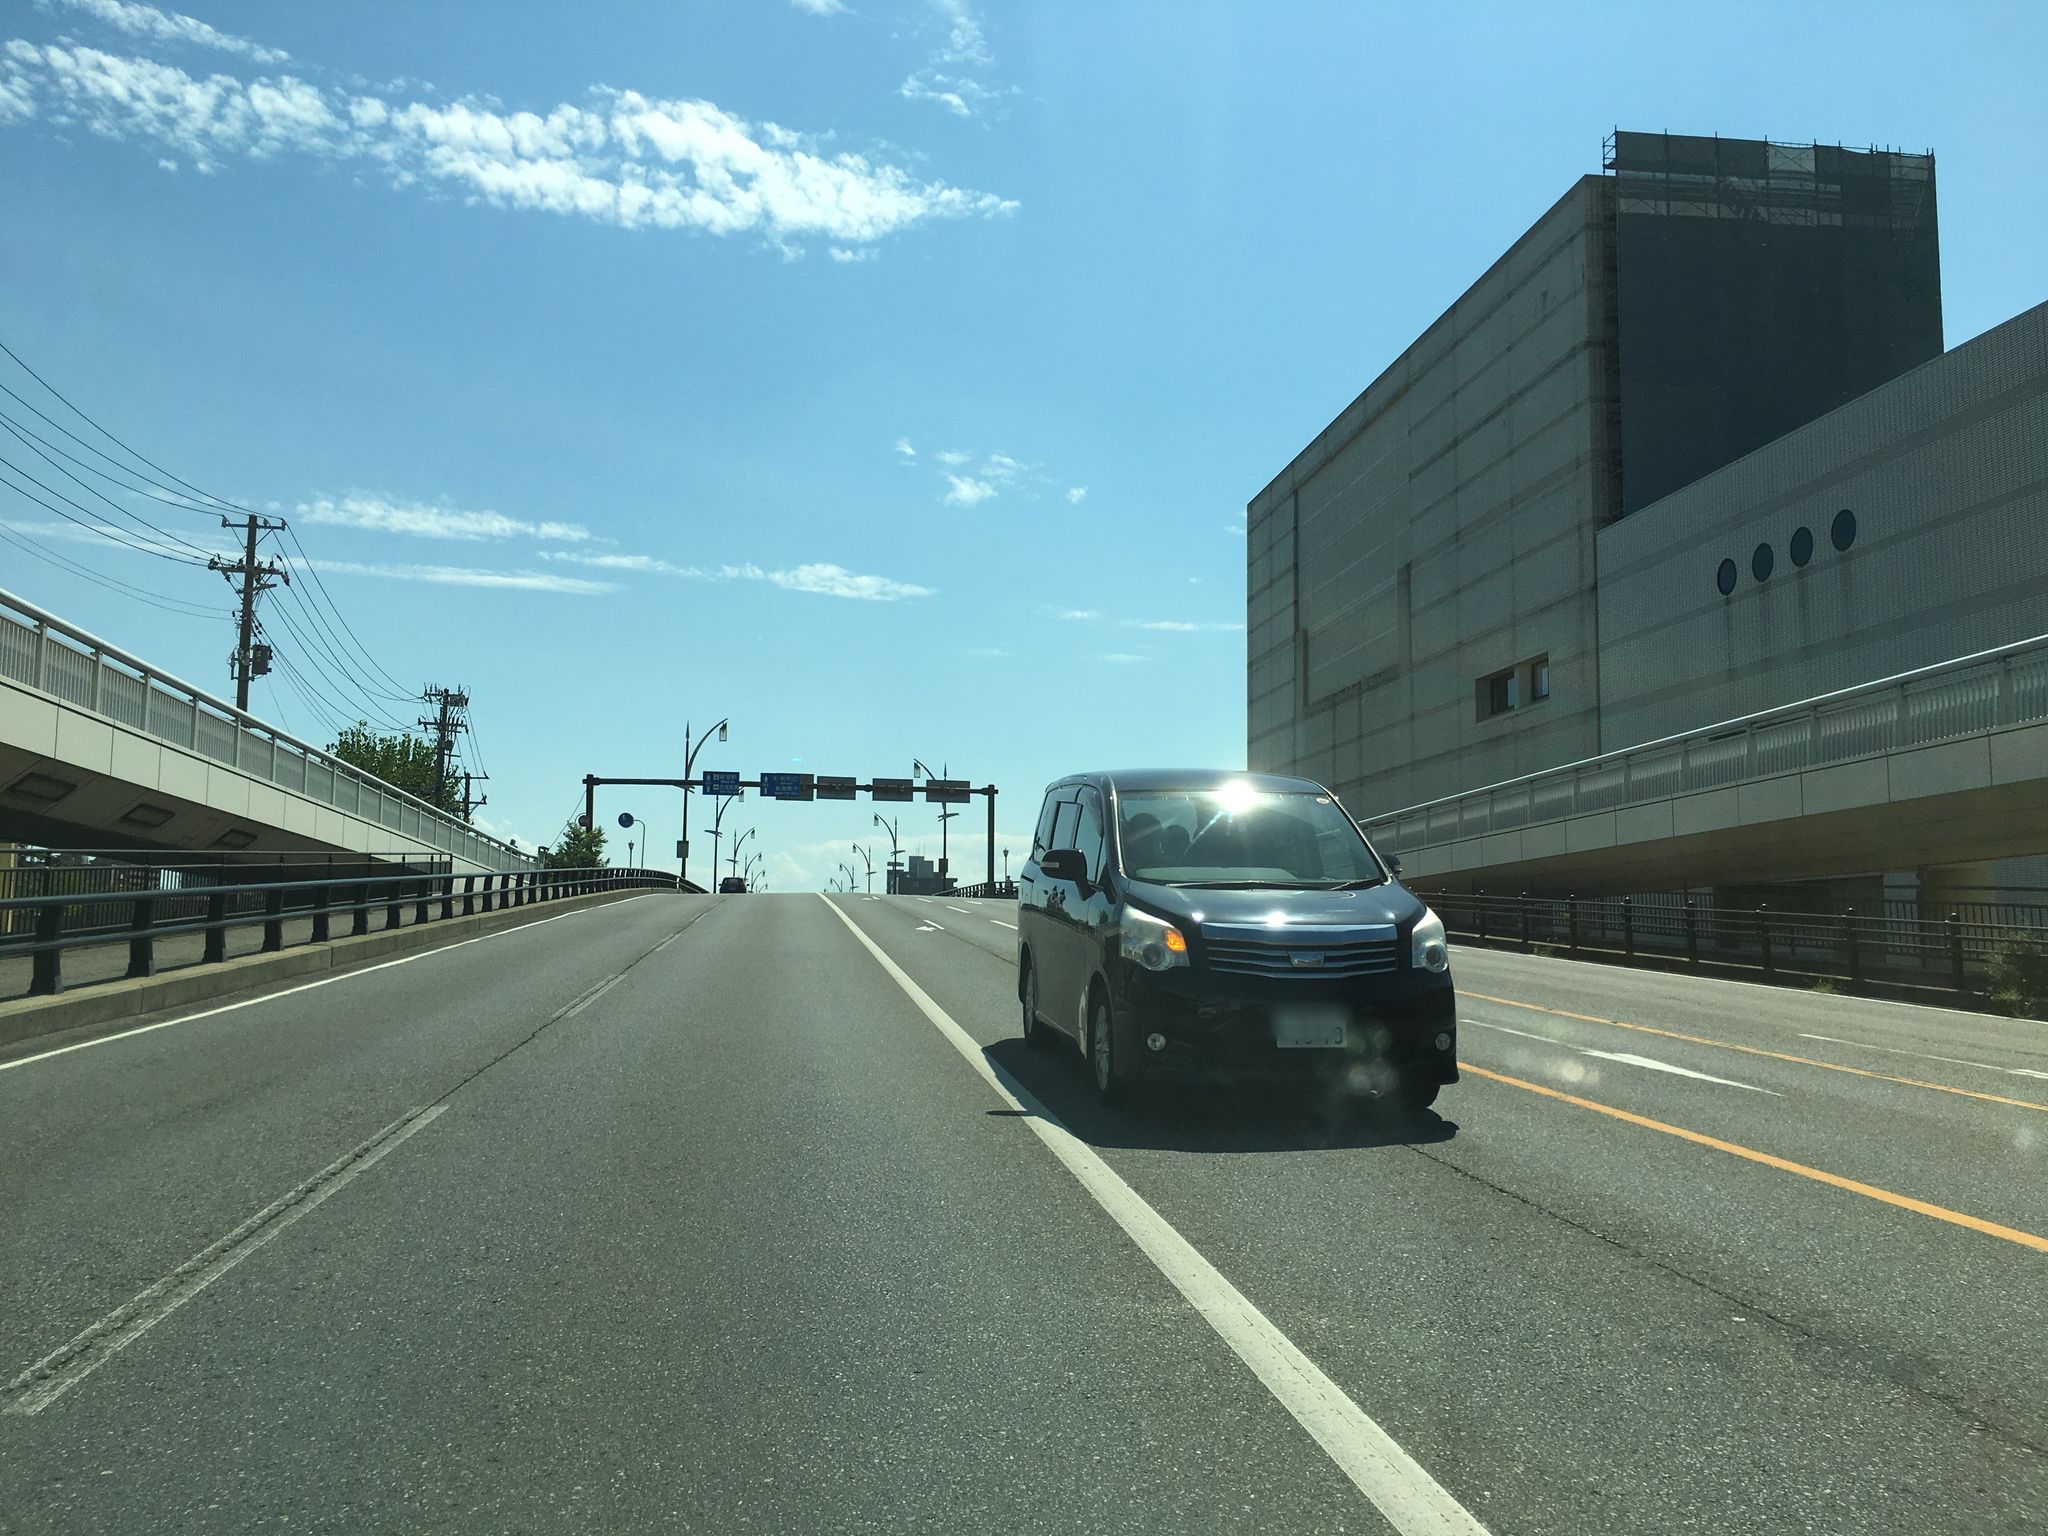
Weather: clear
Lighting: day
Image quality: good
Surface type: driving surface
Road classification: secondary
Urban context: urban centre
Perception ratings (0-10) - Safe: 1.7, Lively: 0.68, Beautiful: 0.47, Boring: 2.55, Depressing: 7.58, Wealthy: 2.27